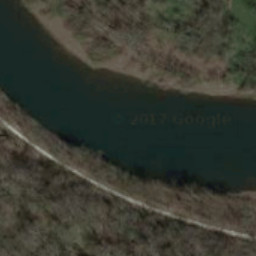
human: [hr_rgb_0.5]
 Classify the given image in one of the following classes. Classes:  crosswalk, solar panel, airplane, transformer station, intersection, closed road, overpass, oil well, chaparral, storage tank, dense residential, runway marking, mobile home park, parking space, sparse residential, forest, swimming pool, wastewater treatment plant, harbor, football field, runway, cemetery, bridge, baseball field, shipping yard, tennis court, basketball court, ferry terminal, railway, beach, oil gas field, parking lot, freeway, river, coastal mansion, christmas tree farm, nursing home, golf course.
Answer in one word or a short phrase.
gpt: river